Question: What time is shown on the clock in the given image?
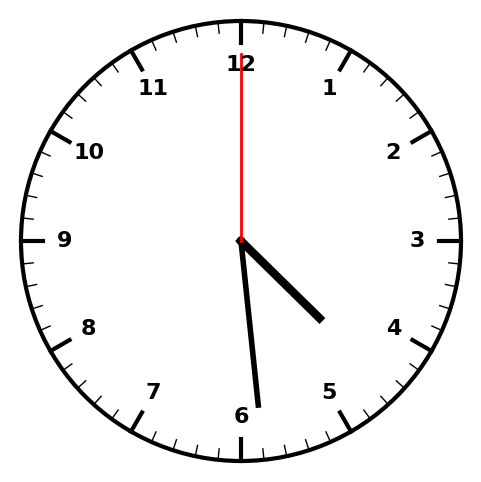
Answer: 04:29:00